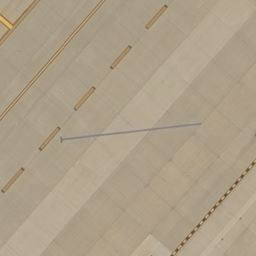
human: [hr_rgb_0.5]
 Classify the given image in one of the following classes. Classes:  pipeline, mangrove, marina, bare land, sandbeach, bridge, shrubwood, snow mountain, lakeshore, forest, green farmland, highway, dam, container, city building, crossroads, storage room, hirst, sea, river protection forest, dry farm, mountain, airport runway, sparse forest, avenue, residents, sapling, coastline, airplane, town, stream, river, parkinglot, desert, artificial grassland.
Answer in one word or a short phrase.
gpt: airport runway